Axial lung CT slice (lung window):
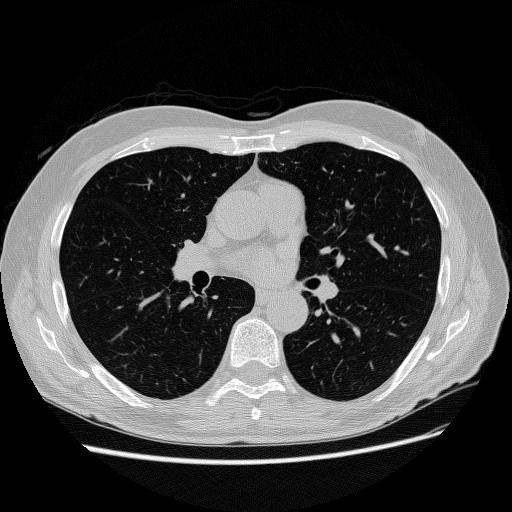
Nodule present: no